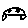
Label: car